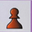
Piece: bP